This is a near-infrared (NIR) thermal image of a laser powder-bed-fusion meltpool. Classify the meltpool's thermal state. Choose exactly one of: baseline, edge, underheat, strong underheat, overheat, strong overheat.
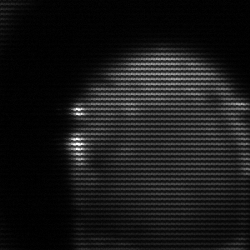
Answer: edge